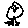
Label: bird